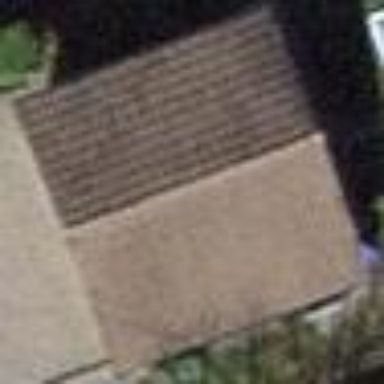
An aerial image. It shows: Garage building.